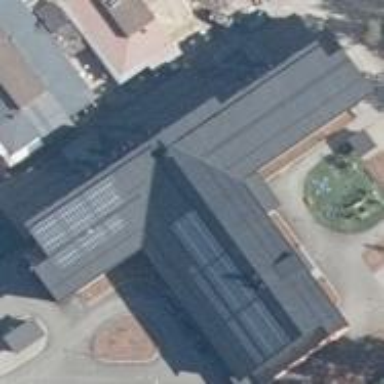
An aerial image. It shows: School with gabled roof.